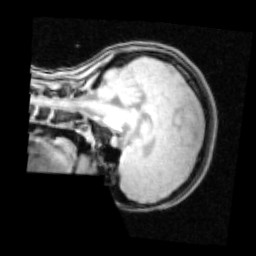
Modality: PDw
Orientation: sagittal
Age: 19
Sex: female
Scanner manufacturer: siemens
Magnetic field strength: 3 T
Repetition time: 0.25 s
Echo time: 0.00103 s